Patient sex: M
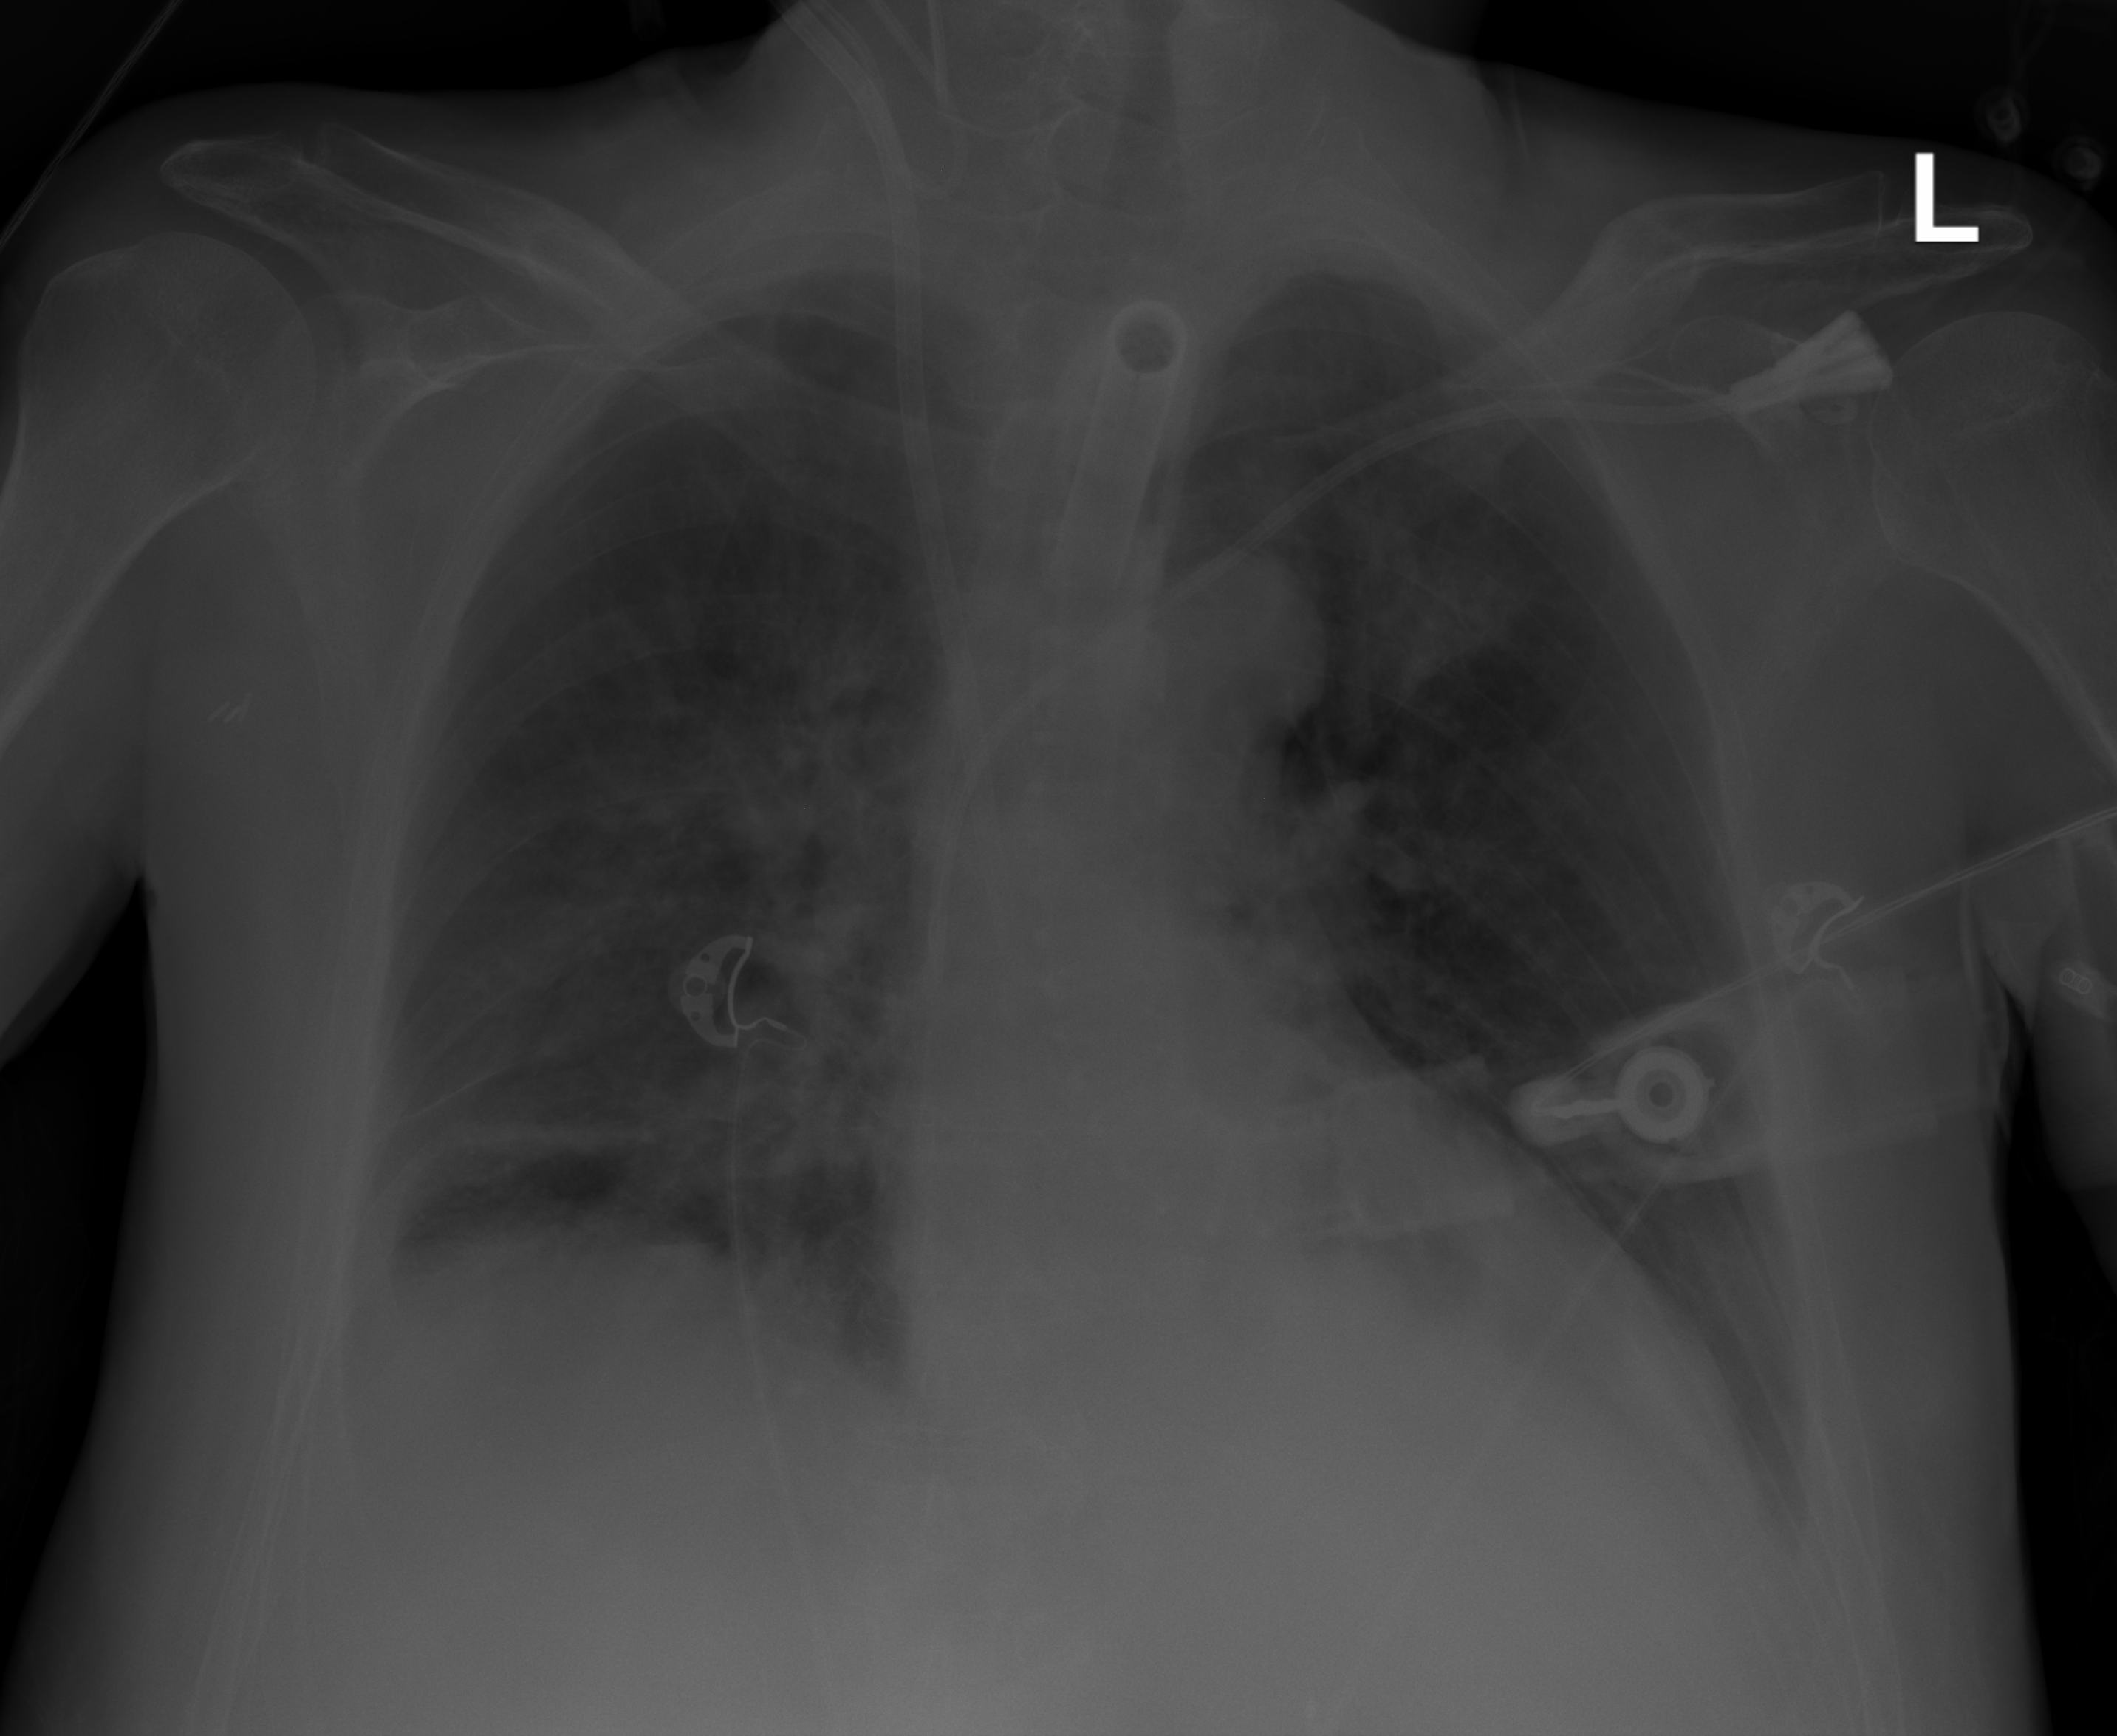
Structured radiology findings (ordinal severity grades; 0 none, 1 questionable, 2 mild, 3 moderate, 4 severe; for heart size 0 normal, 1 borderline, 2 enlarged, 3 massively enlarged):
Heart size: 2
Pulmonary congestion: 2
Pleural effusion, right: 2
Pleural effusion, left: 2
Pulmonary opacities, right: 2
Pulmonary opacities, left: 0
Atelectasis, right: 2
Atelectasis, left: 2